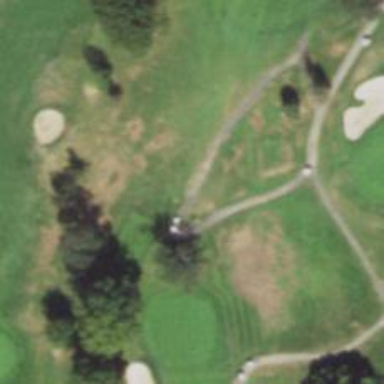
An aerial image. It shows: Path for both road and golf.